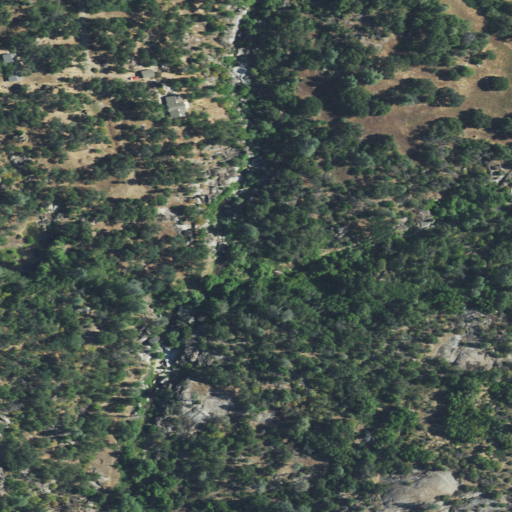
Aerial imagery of valley in California named Australia Gulch containing evergreen forest, shrub, open development, mixed forest, and low intensity development